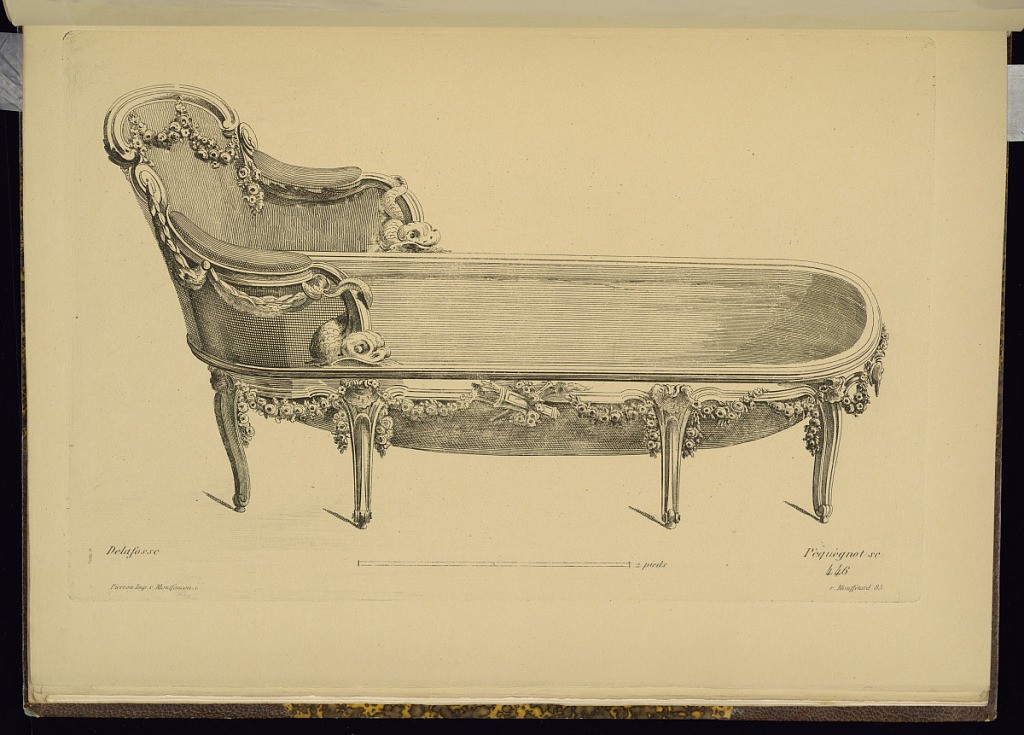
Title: Design for a Bath
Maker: Jean-Charles Delafosse, French, 1734 – 1789
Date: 1865
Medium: Etching on paper
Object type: Print
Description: Design for an upholstered bath with a chair back and carved frame featuring festoons of flowers and leaves, dolphins, quiver of arrows, flaming torch, and shells with cabriole legs. The plate is signed with the printmaker, publisher, and original designer, and numbered.